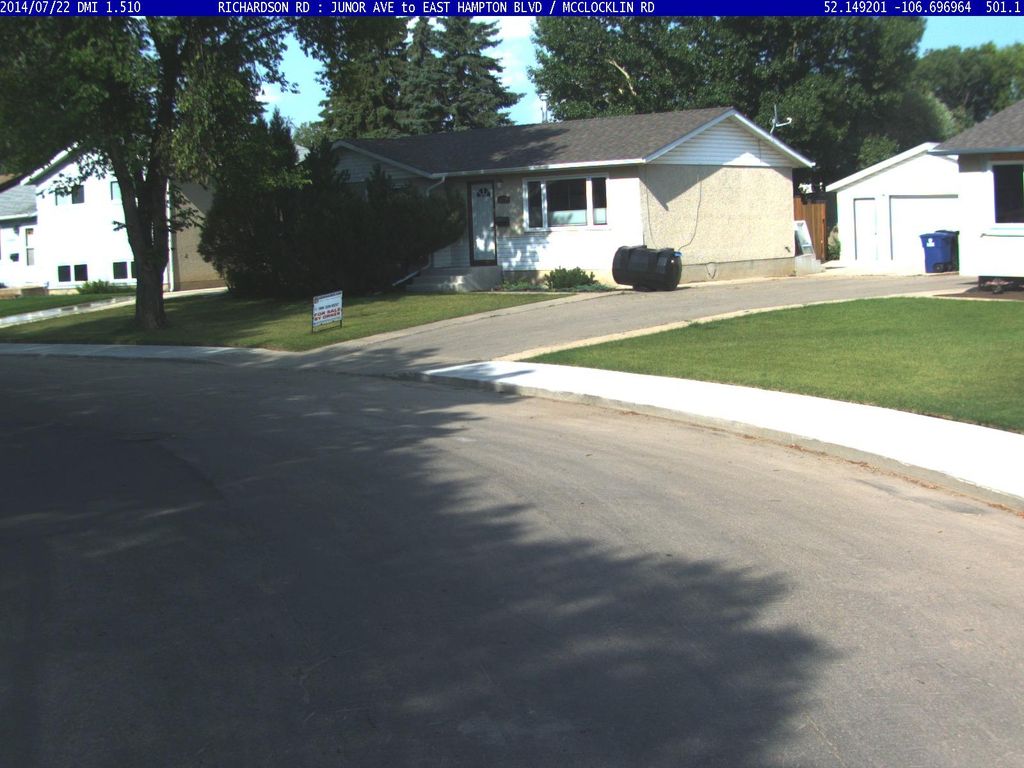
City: saskatoon